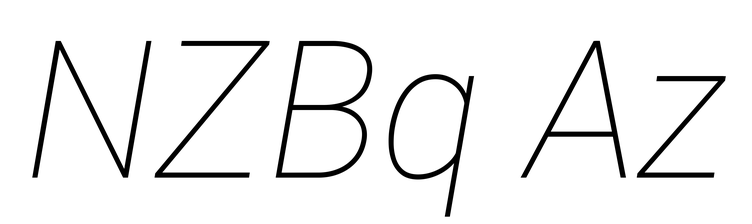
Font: Roboto-Italic_Thin_Italic